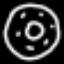
Label: donut